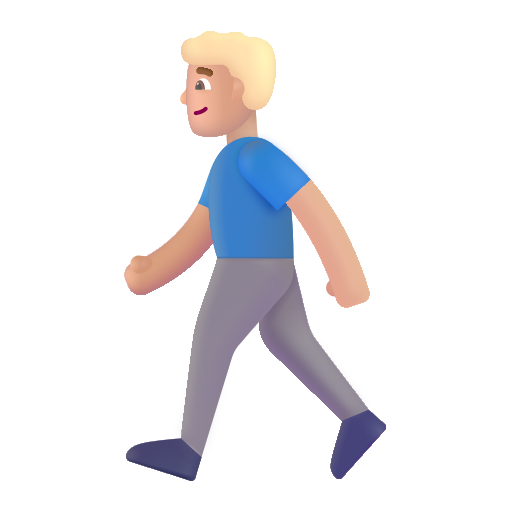
man walking color  light